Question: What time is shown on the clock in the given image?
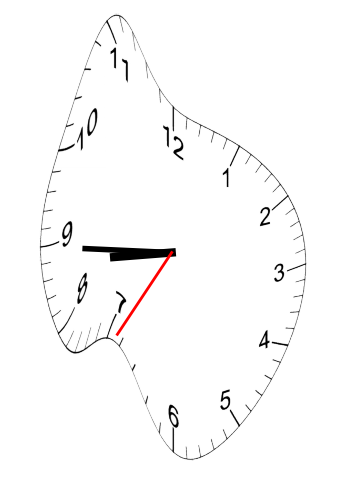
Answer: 08:44:35